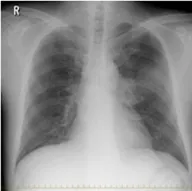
(B,C) Chest radiograph and 12-leads-electrocardiogram obtained on the admission day.
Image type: radiology (x_ray)